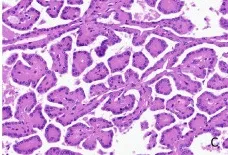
(A-E) Histomorphological features of papillary renal neoplasm with reverse polarity. Low-grade nuclei, inverted linear nuclear location (H&E stain, x200) (C).
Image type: pathology (h&e)